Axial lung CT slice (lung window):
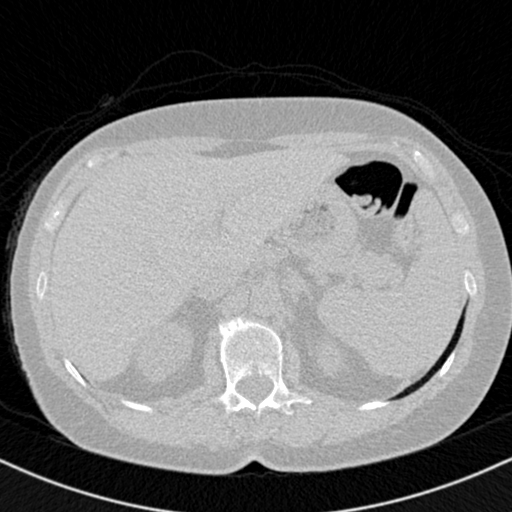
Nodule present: no